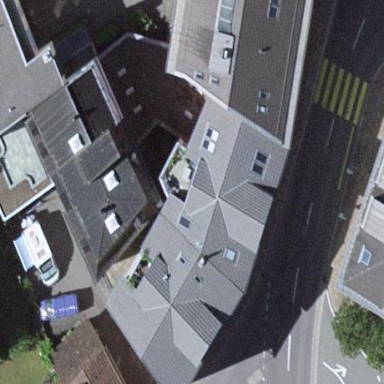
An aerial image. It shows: Hotel building with hipped roof shape.